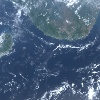
Label: water